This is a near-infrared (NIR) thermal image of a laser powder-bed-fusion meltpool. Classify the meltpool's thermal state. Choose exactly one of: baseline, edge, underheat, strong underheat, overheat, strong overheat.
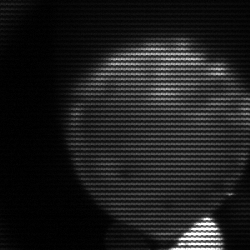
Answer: edge